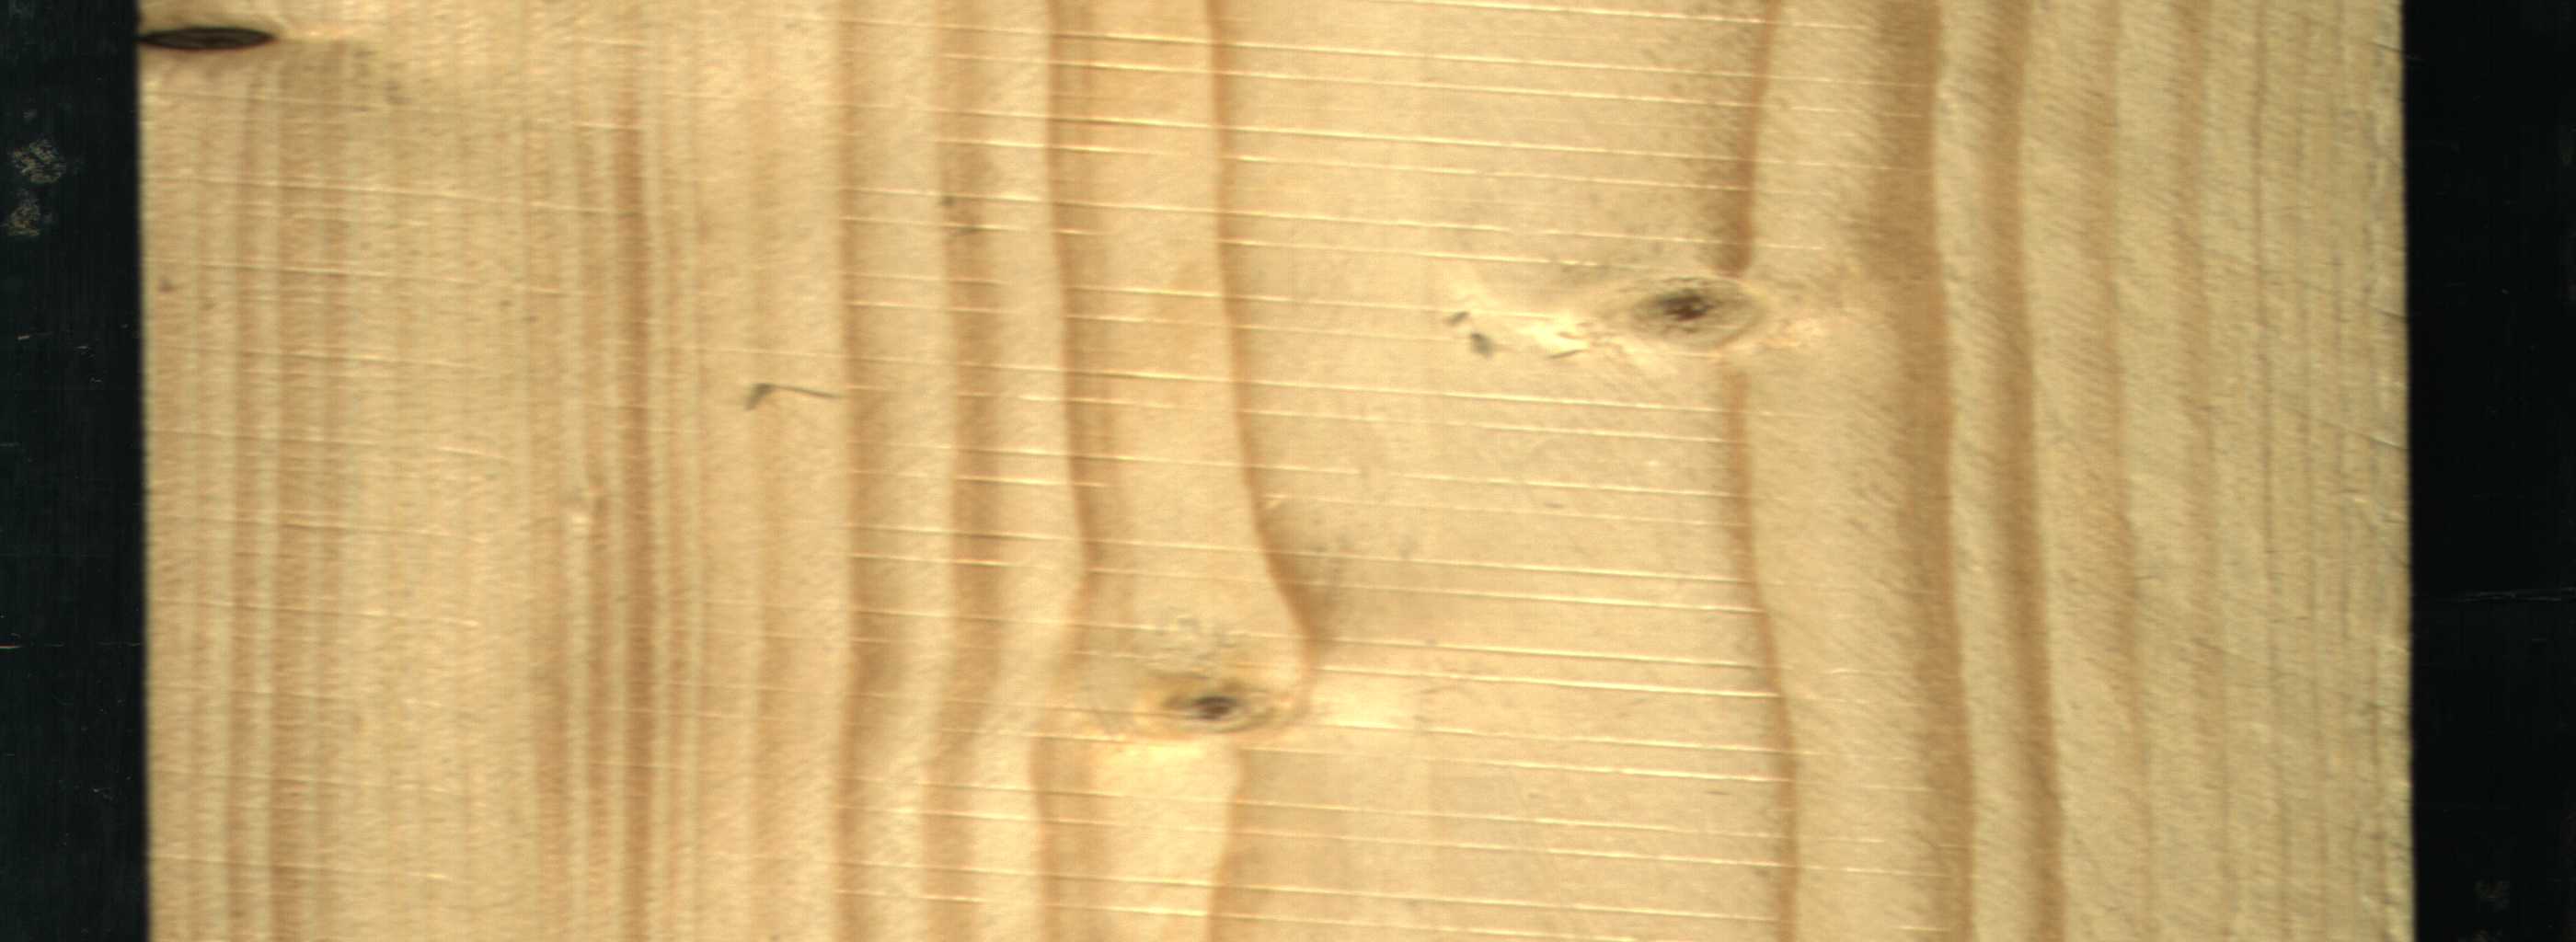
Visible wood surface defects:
Dead_Knot
Live_Knot
Live_Knot